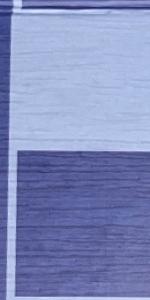
Label: Empty